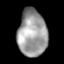
Tissue: lung
Cell type: Epithelial cells
Senescence score: 0.2364
Nuclear area (px): 1326
Mean DAPI intensity: 157.581